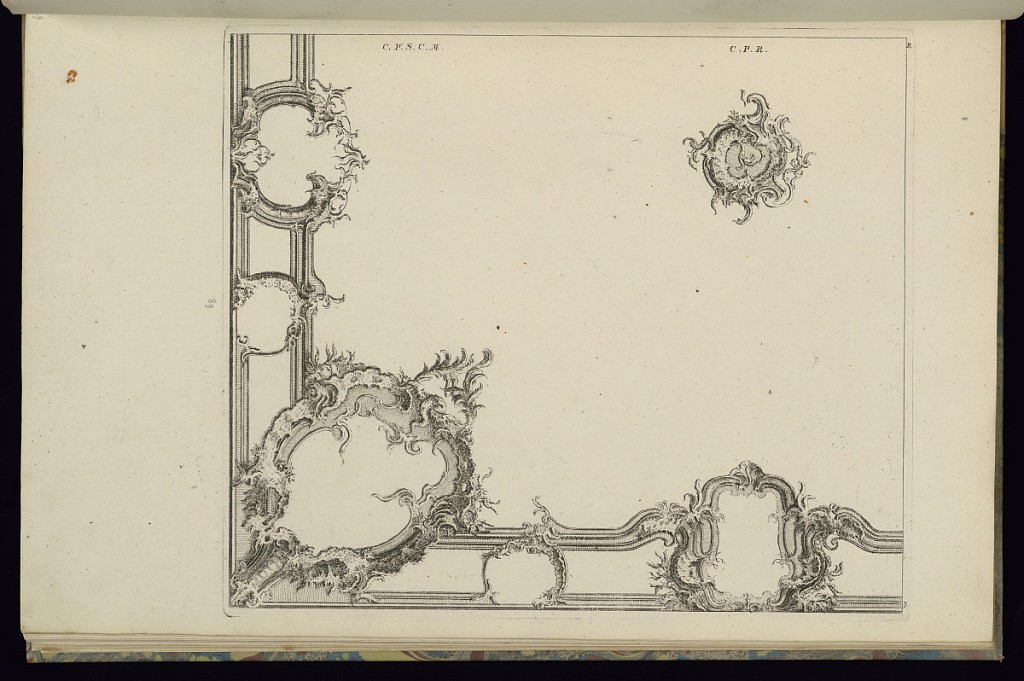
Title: Design for Ceiling Ornament
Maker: François de Cuvilliés the Elder, Belgian, 1695 - 1768
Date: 1745
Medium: Etching and engraving on off-white laid paper
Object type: Print
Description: View of a quarter of a vaulted ceiling, the border decorated with elaborate cartouches, presumably for paintings. Largest cartouche at lower left corner, topped by a bird and palms.